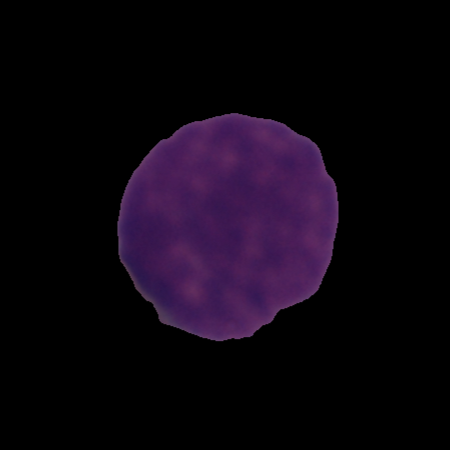
Label: cancer